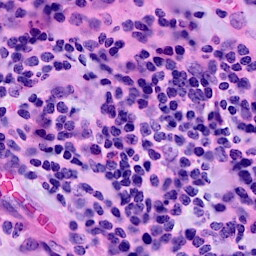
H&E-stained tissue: Breast